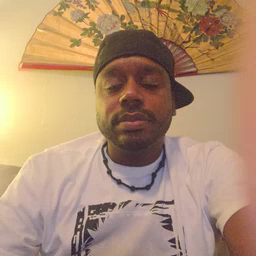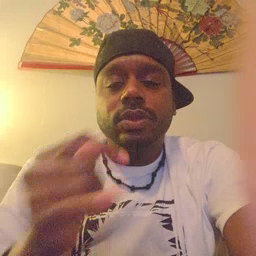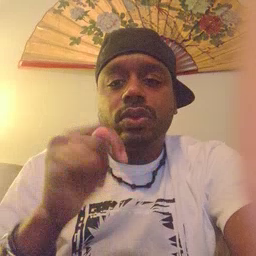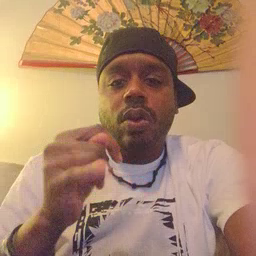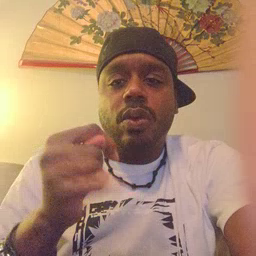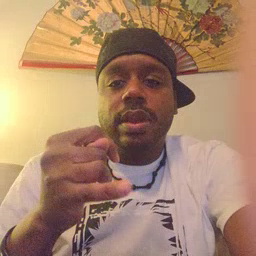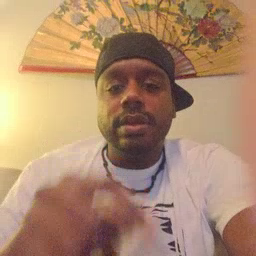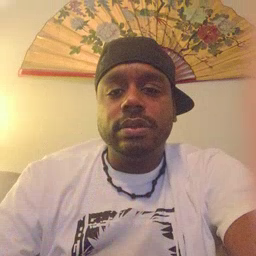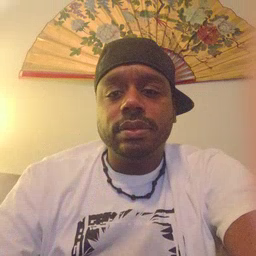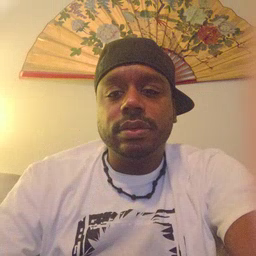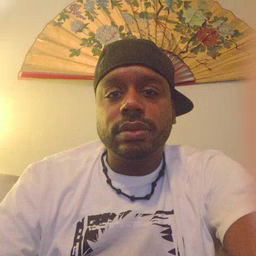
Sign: toy